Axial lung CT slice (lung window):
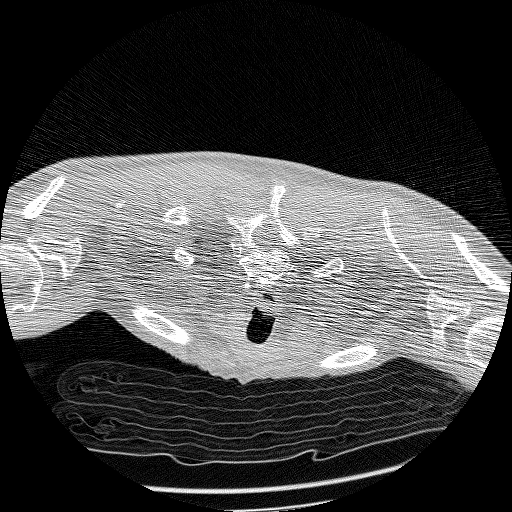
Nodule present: no